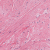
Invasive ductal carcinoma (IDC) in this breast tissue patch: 0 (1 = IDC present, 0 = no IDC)